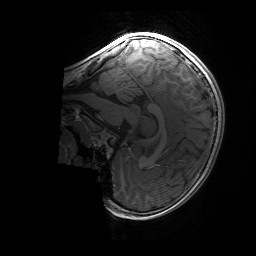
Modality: T1w
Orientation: sagittal
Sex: male
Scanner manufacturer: siemens
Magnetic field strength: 3 T
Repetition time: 1.9 s
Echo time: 0.00243 s